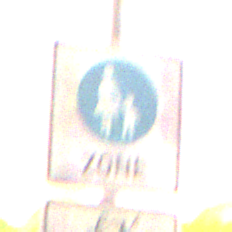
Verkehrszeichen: BeginnFussgaengerzone
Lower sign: EinspurigeFahrzeugeFrei6
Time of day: Night
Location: Outdoor (Suburban)
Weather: Clear
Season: NotSpecified
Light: Artificial